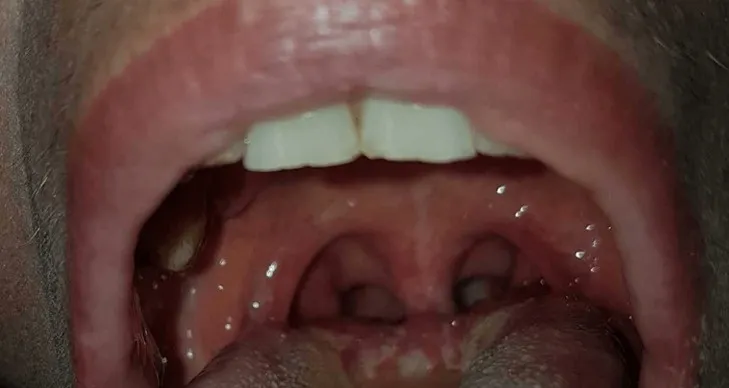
patient's palate photograph, obtained in phonation, shows bilateral velar paralysis.
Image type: medical_photograph (other_medical_photograph)